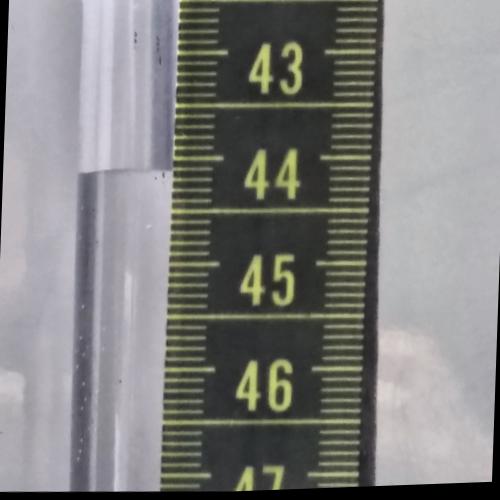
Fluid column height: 44.1 cm